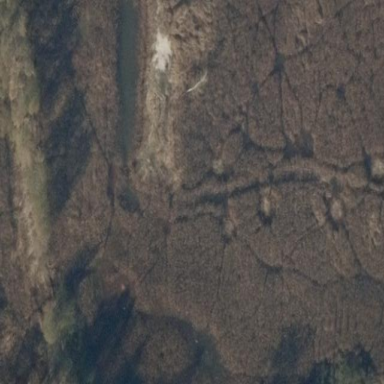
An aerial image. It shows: Wetland area dominated by reedbeds.